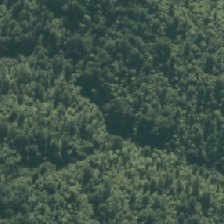
Land cover: indigenous_forest